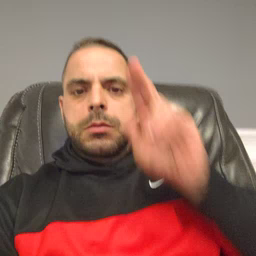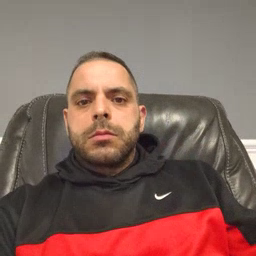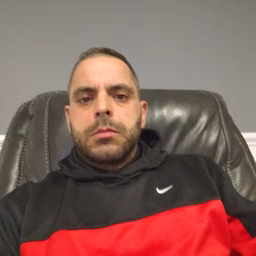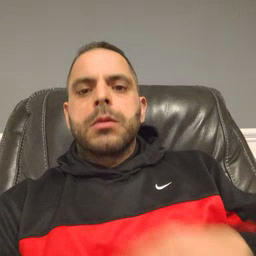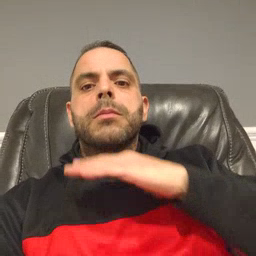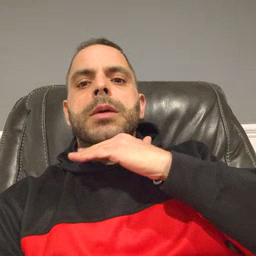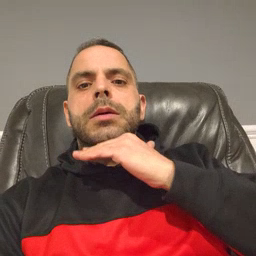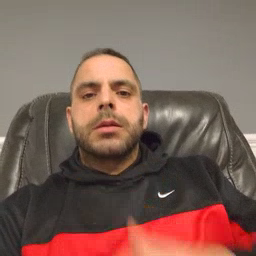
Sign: pig